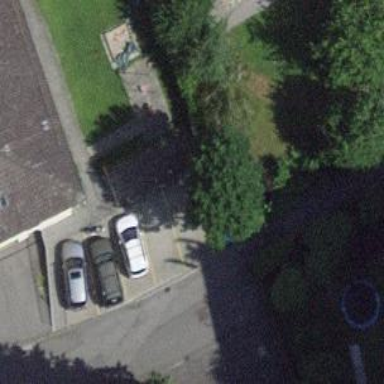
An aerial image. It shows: Street-side parking area.